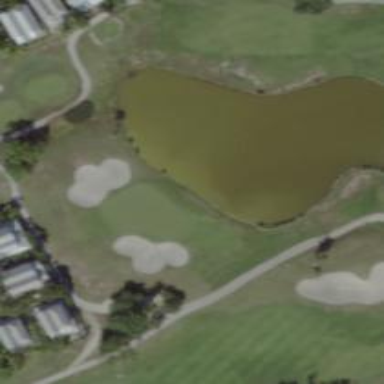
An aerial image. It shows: Golf hole.